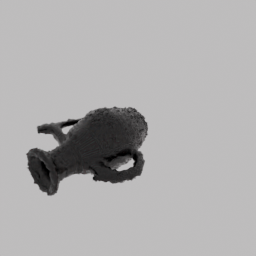
Label: decoration